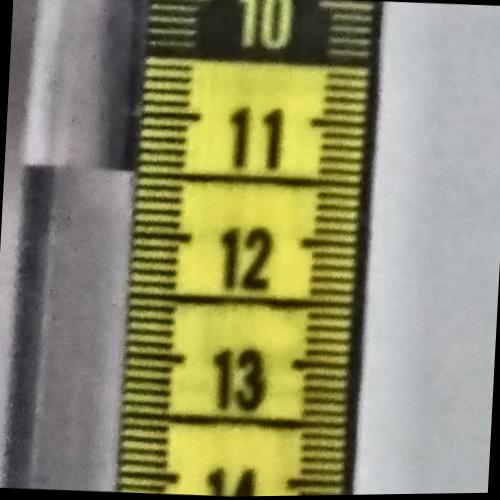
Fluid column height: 11.5 cm